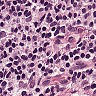
Metastatic tissue present: no